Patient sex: M
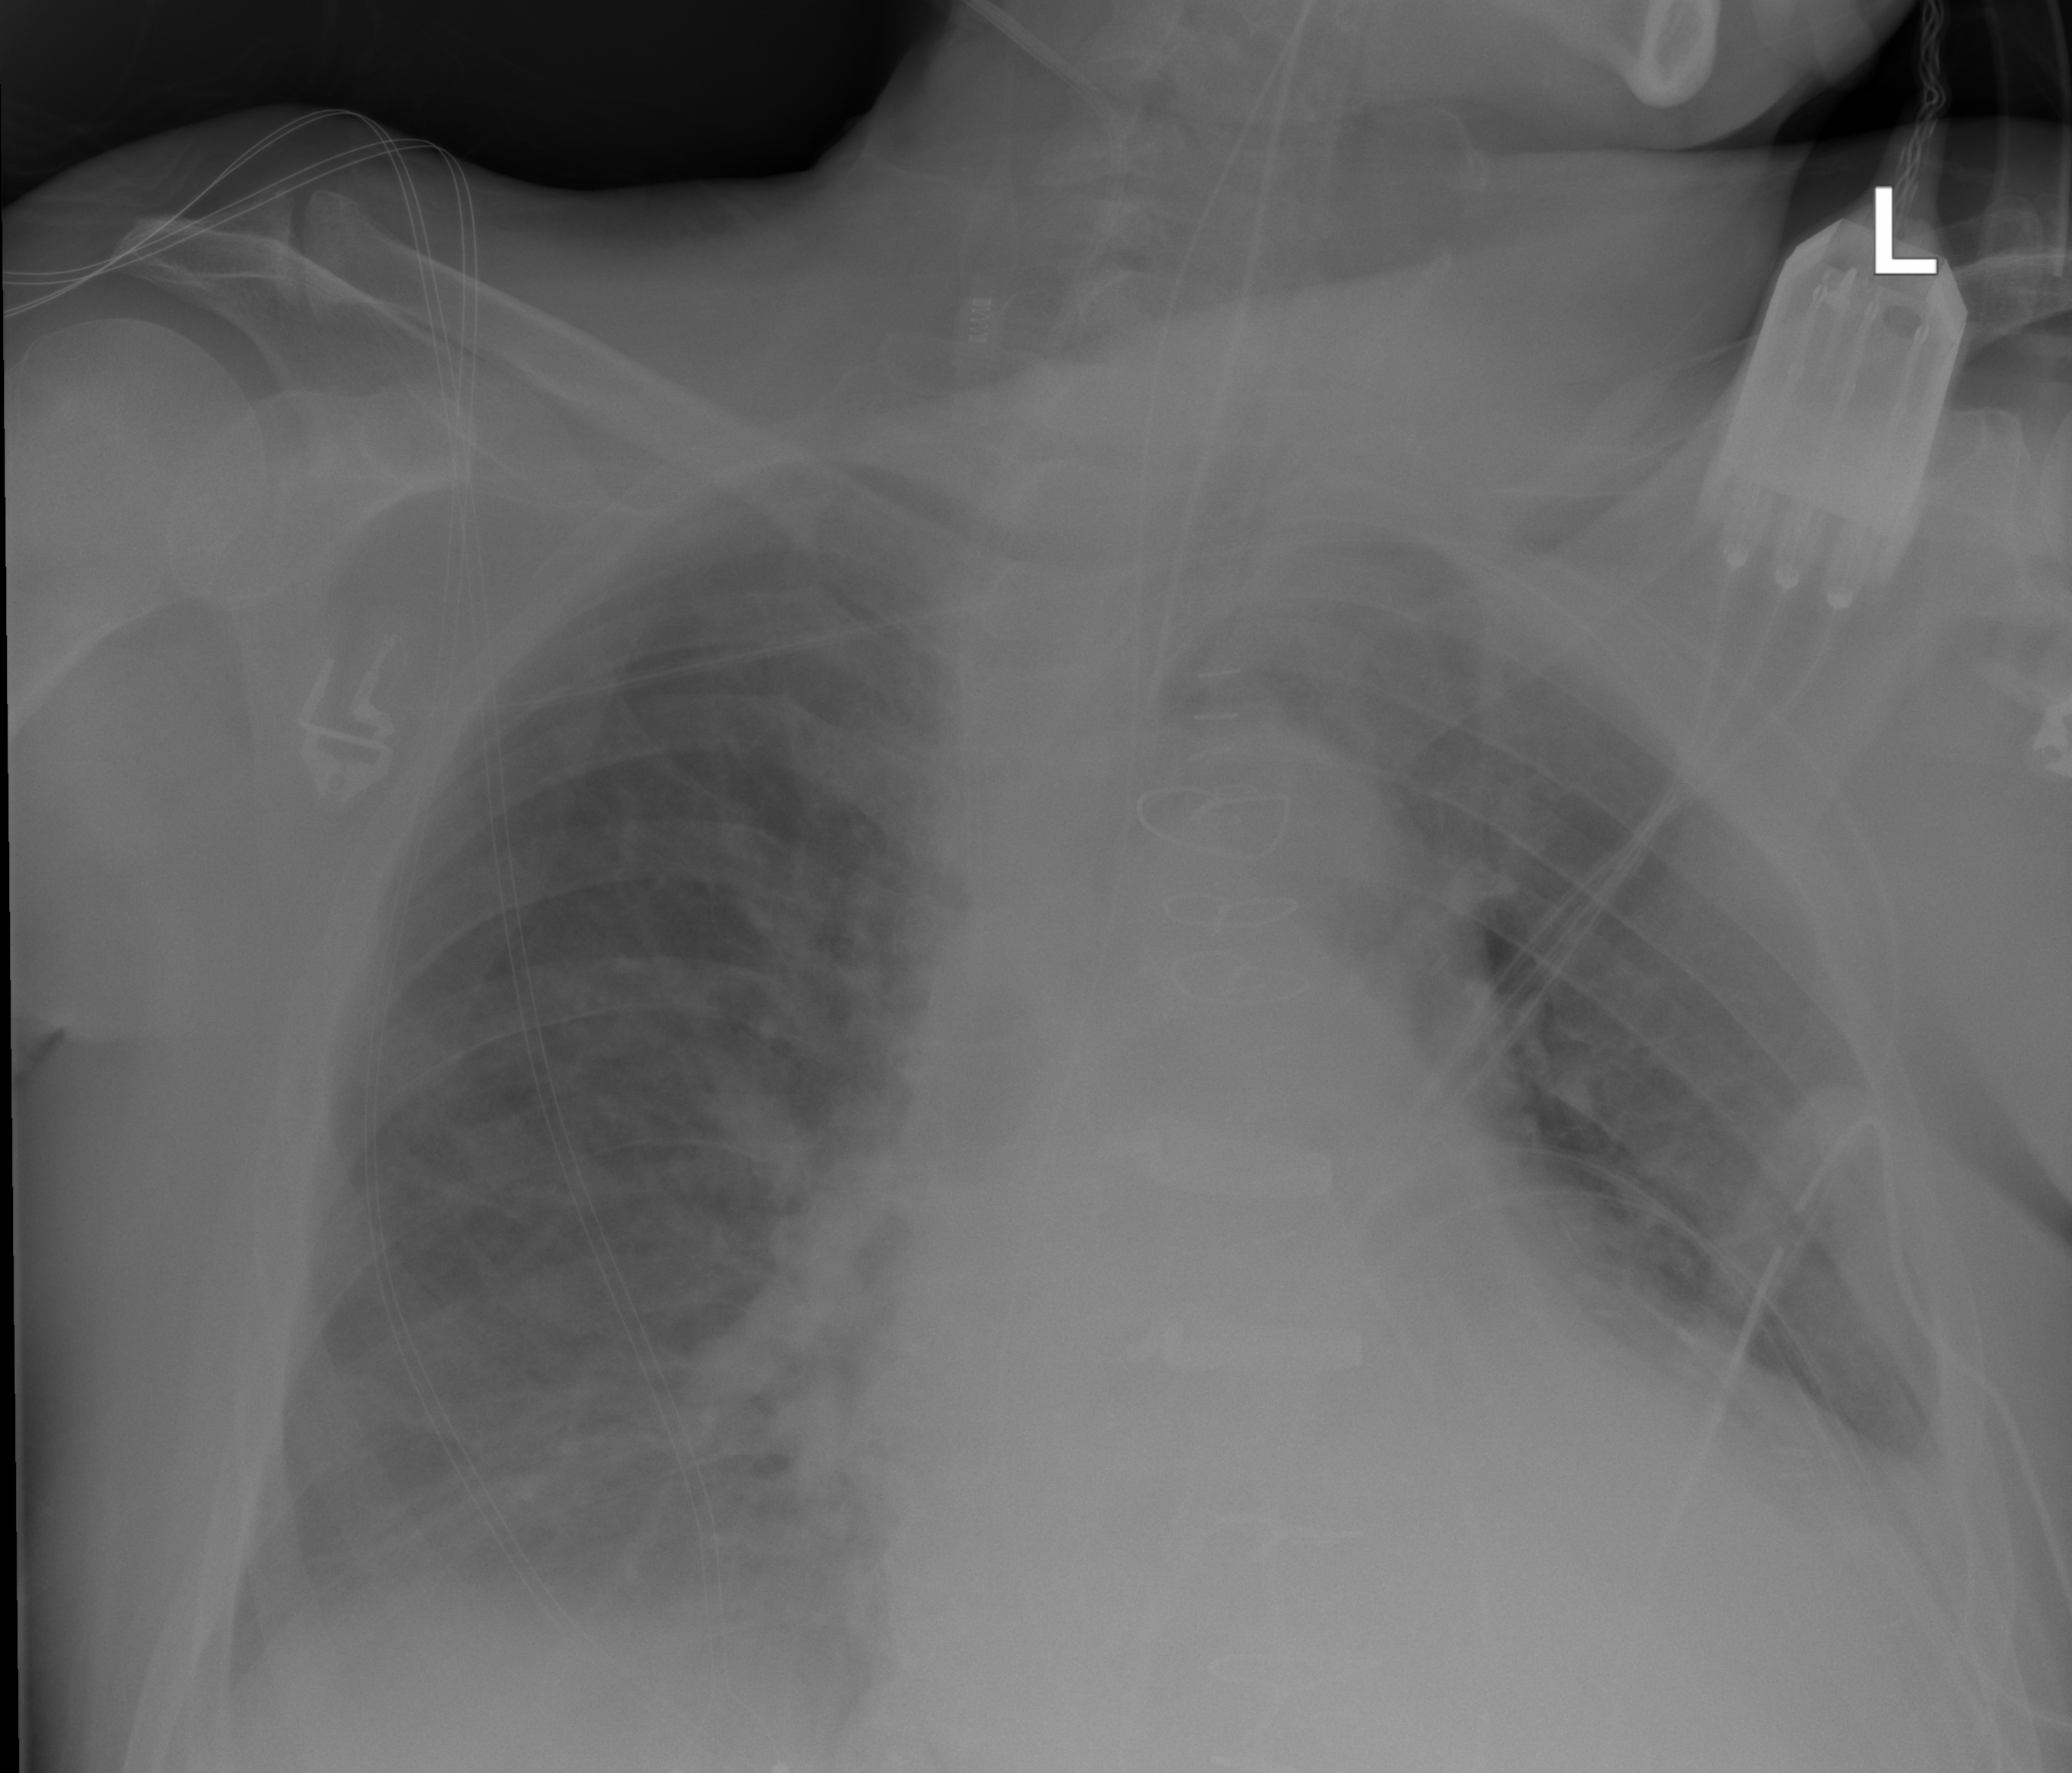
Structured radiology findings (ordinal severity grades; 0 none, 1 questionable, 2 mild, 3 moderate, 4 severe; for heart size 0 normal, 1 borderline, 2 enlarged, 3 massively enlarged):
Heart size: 2
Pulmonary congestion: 2
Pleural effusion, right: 2
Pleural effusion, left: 1
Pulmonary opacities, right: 2
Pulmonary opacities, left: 2
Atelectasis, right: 2
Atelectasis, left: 0